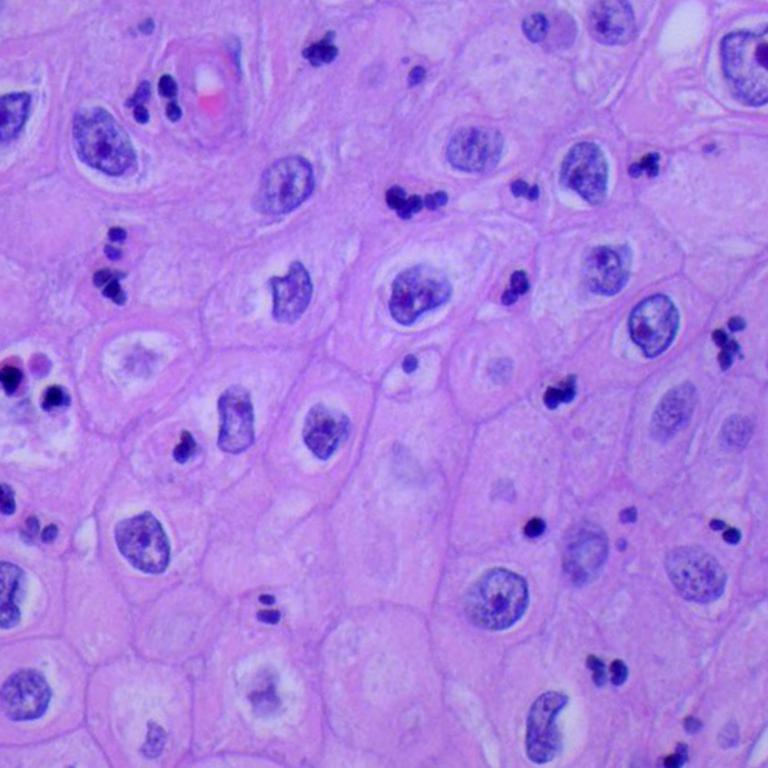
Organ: lung
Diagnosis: squamous carcinomas